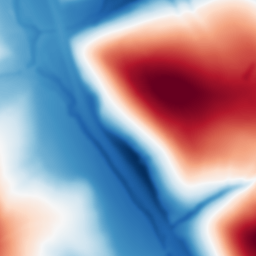
Category: multiscale
Decomposition family: dog
Decomposition parameters: sigma_low: 2
sigma_high: 100
Upsampling method: bspline
Upsampling parameters: scale: 8
Upsampling scale: 8